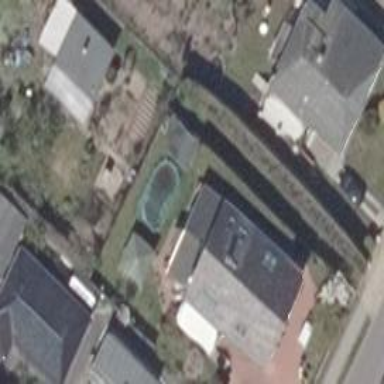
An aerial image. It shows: Detached building with gabled roof.